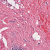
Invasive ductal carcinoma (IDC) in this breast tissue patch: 0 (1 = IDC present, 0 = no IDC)